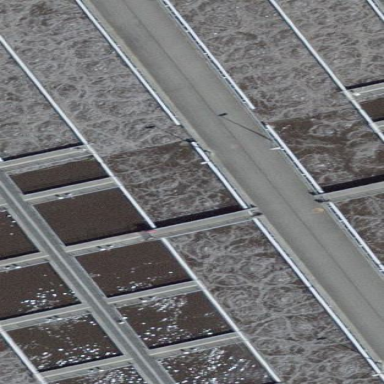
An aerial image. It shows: Body of wastewater.